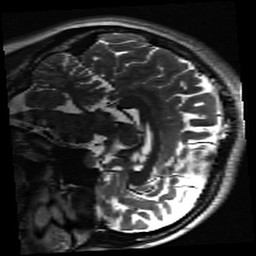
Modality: inplaneT2
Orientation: sagittal